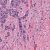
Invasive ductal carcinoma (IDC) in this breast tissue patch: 1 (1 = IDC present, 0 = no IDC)